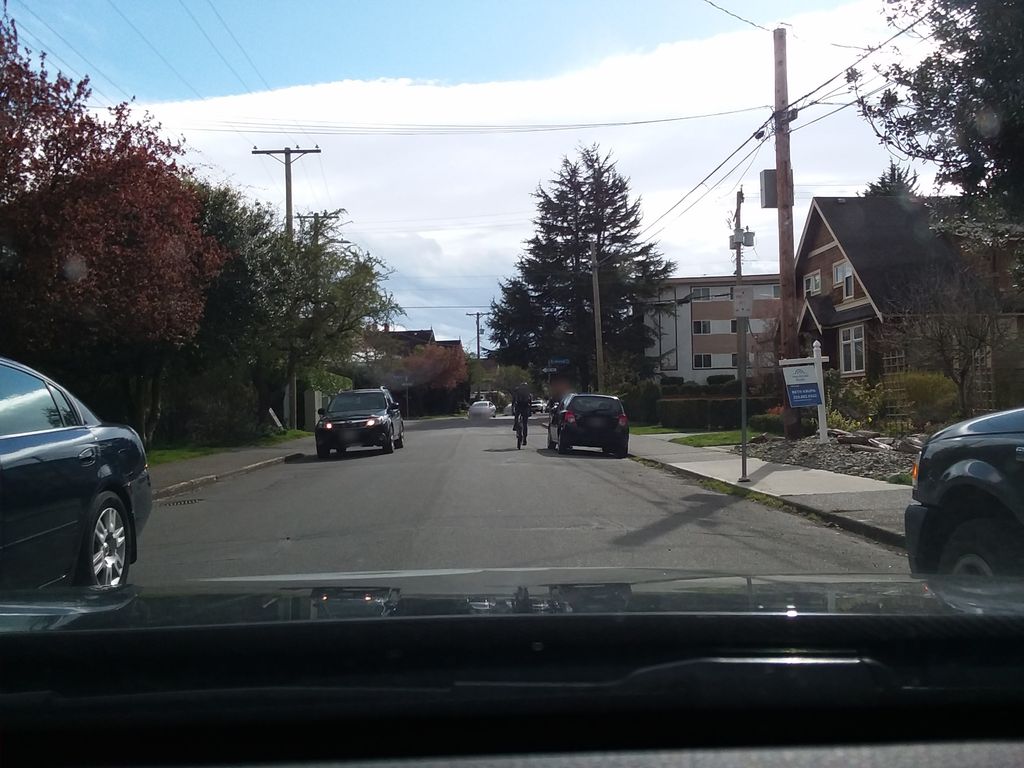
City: victoria